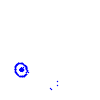
Particle: electron